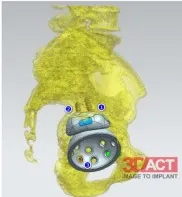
(D,E) The preoperative position planning of the cup, augments and the arrangement of the screws.
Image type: radiology (ct)